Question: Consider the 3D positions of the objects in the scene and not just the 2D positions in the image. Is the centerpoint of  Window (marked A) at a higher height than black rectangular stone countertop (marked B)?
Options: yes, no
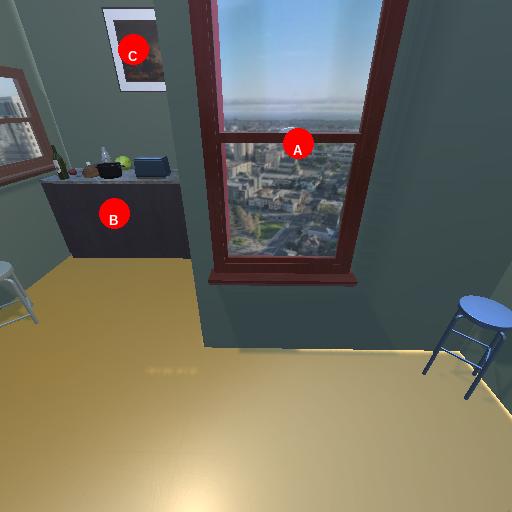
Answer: yes